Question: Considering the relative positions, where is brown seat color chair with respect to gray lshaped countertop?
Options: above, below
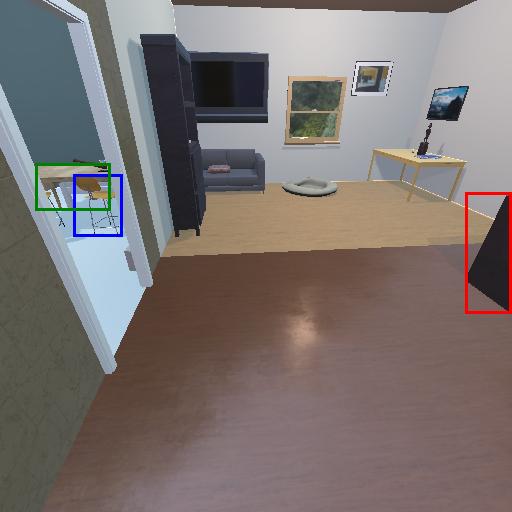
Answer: above